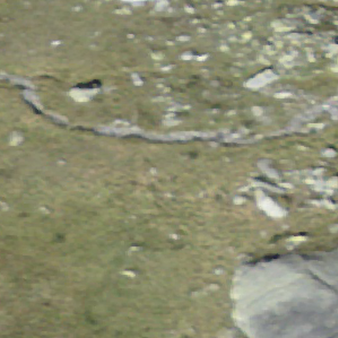
Label: bouldering_area